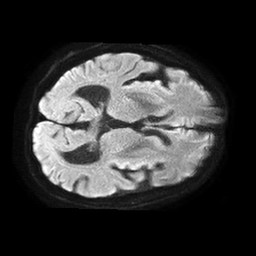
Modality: TRACE
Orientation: axial
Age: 54
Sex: male
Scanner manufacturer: philips
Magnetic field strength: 1.5 T
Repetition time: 4.6 s
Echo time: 0.08528 s